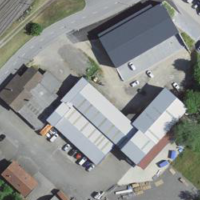
EUNIS habitat code: 54
Species observed at this site:
Turritis glabra
Chelidonium majus